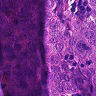
Metastatic tissue present: yes